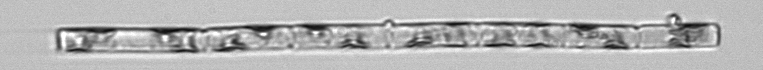
Label: Guinardia_delicatula